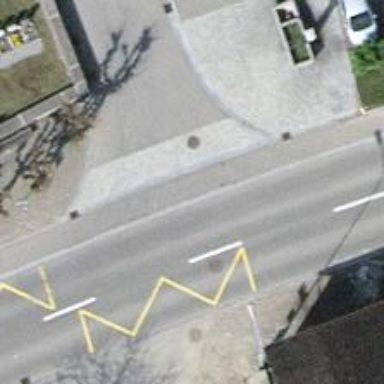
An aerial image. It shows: Public transport stop position.